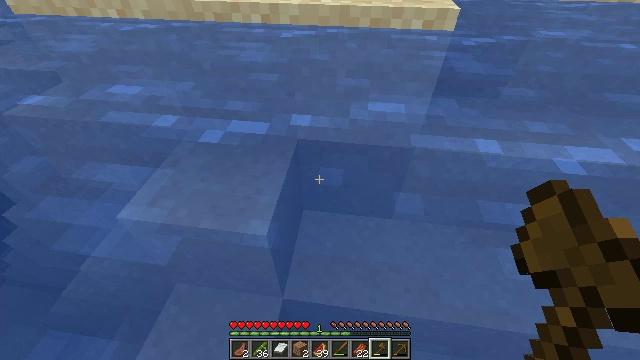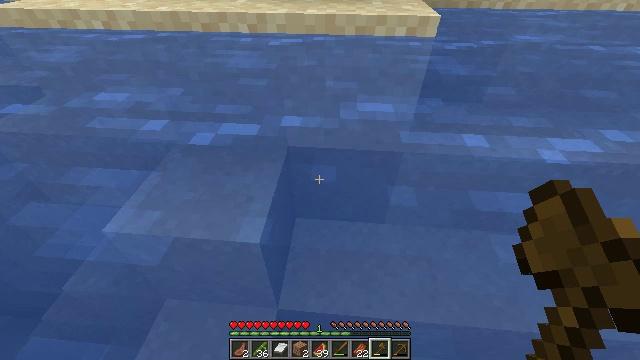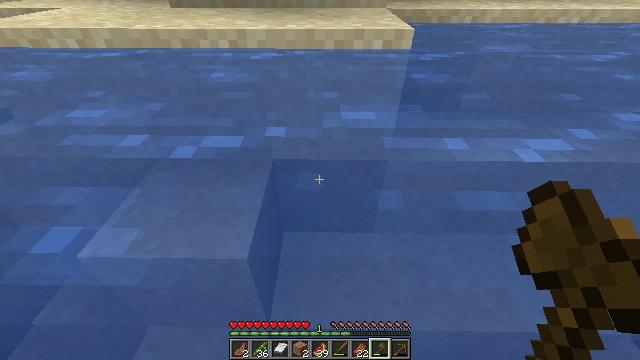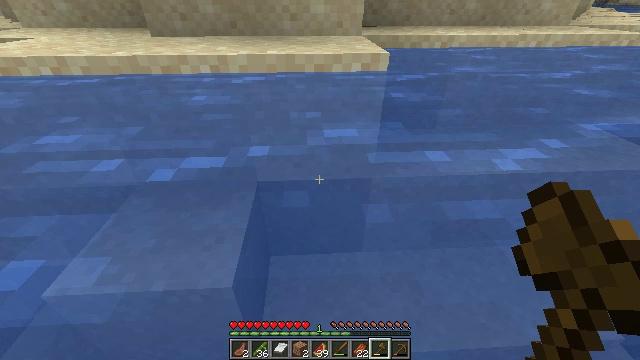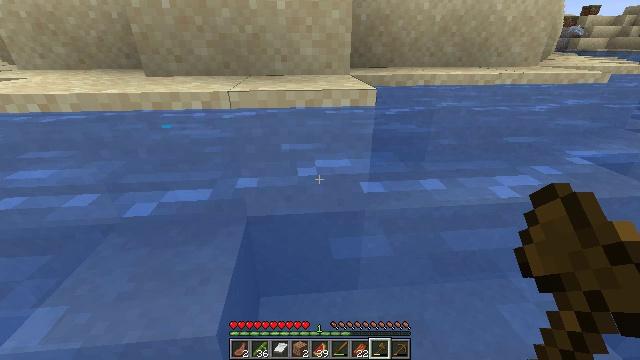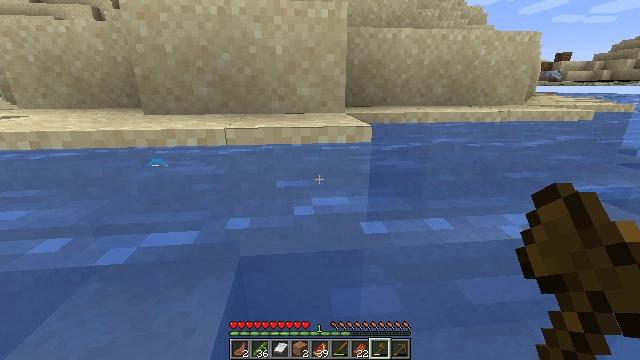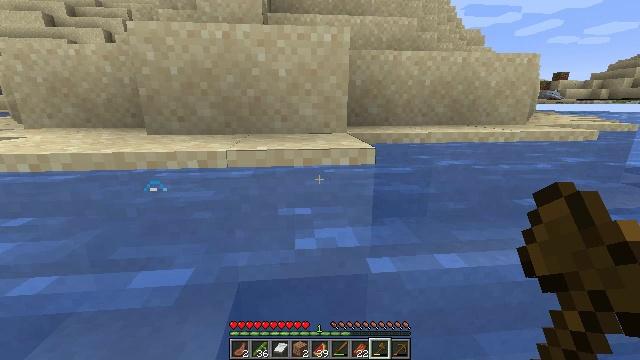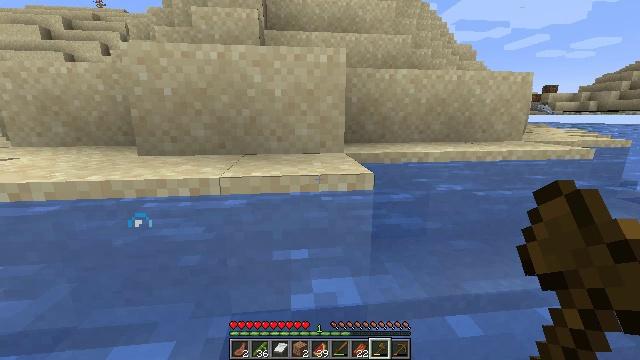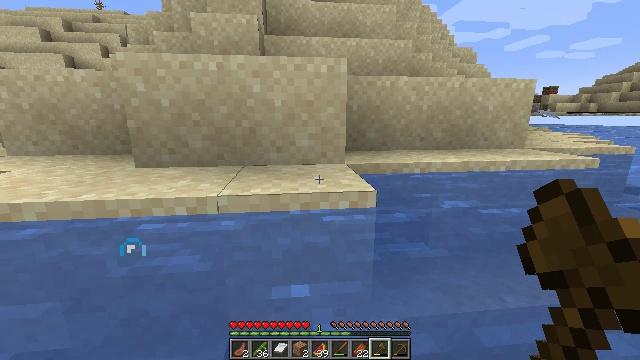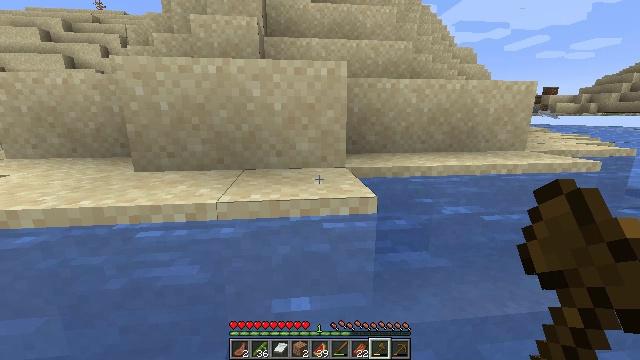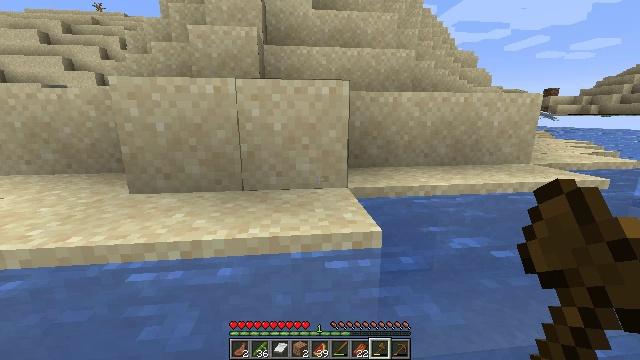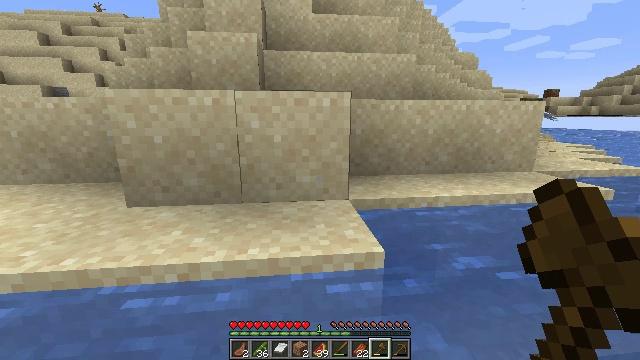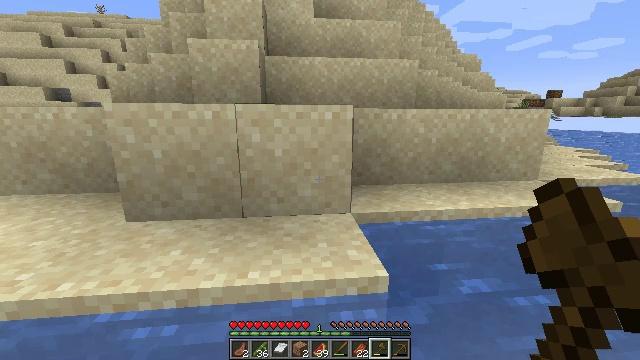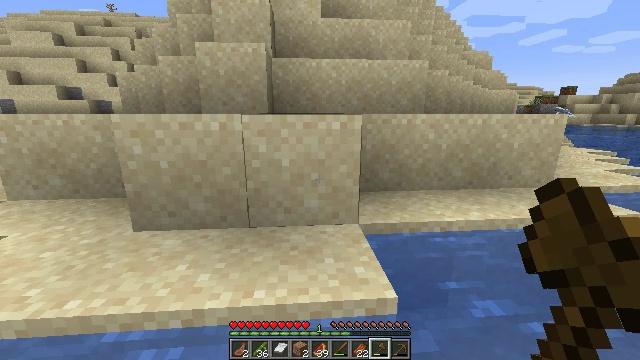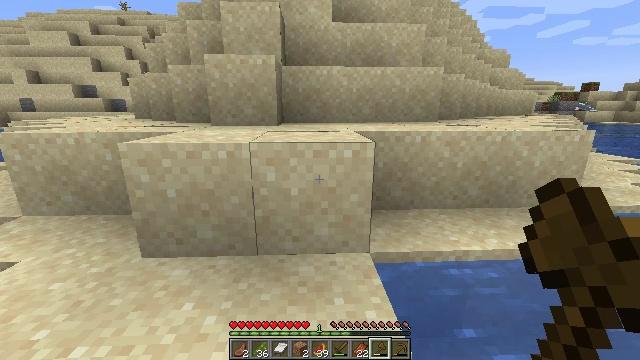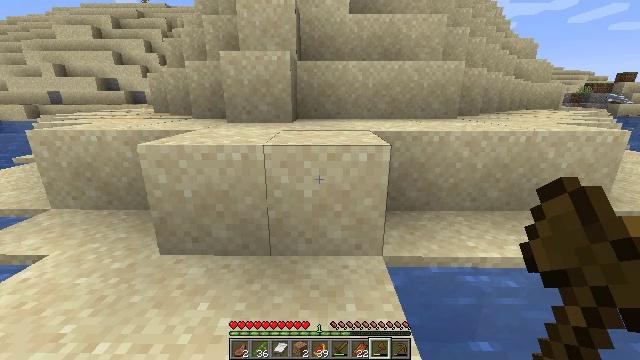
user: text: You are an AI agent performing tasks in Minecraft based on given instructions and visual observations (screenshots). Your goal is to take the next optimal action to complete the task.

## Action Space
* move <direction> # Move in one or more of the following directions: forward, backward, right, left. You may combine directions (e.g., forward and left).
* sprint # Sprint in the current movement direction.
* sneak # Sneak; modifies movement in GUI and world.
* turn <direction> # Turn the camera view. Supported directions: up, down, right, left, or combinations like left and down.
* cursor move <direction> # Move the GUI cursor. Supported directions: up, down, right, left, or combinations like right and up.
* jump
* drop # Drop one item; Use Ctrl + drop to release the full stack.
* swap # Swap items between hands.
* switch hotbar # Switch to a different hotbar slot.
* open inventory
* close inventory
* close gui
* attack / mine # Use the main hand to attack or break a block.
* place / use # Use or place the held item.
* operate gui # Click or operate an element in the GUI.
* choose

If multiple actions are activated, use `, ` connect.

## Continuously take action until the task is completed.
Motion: motion action
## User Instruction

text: Collect kelp plant from the sea.
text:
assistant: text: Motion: turn right and up
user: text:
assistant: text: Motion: move forward, turn right and up
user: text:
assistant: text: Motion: move forward, turn right and up
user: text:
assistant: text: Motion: move forward, turn right and up
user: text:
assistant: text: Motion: move forward, turn up, jump
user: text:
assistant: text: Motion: move forward, turn up, jump
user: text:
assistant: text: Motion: move forward, turn up, jump
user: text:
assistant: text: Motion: move forward, jump
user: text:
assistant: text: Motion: move forward, jump
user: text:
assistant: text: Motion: move forward, jump
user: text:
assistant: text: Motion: move forward, jump
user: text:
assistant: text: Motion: move forward, jump
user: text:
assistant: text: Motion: move forward, turn left, jump
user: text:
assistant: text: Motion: move forward, turn left and down, jump
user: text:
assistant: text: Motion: move forward, turn left and down, jump
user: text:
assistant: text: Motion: move forward, turn left and down, jump
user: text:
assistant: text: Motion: move forward, turn left and down, jump
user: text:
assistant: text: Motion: move forward, turn left and down, jump
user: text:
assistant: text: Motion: move forward, turn left and down, jump
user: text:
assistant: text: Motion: move forward, turn left and down, jump
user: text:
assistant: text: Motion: move forward, jump
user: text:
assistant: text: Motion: move forward, jump
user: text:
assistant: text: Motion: move forward, jump
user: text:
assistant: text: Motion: move forward, jump
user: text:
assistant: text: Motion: move forward, turn left, jump
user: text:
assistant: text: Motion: move forward and move right, turn left, jump
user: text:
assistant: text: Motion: move forward and move right, turn left, jump
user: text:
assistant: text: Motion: move forward and move right, turn left, jump
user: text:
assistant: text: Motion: move forward and move right, turn left and down, jump
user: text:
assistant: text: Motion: move forward and move right, turn left and down, jump